Field crop: maize
Growth stage: 2
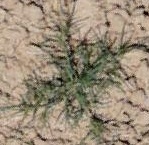
Species: salsola